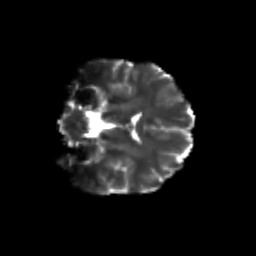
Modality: T2w
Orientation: coronal
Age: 25
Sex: female
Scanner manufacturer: siemens
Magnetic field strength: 3 T
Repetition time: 3.5 s
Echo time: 0.113 s